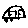
Label: car